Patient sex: M
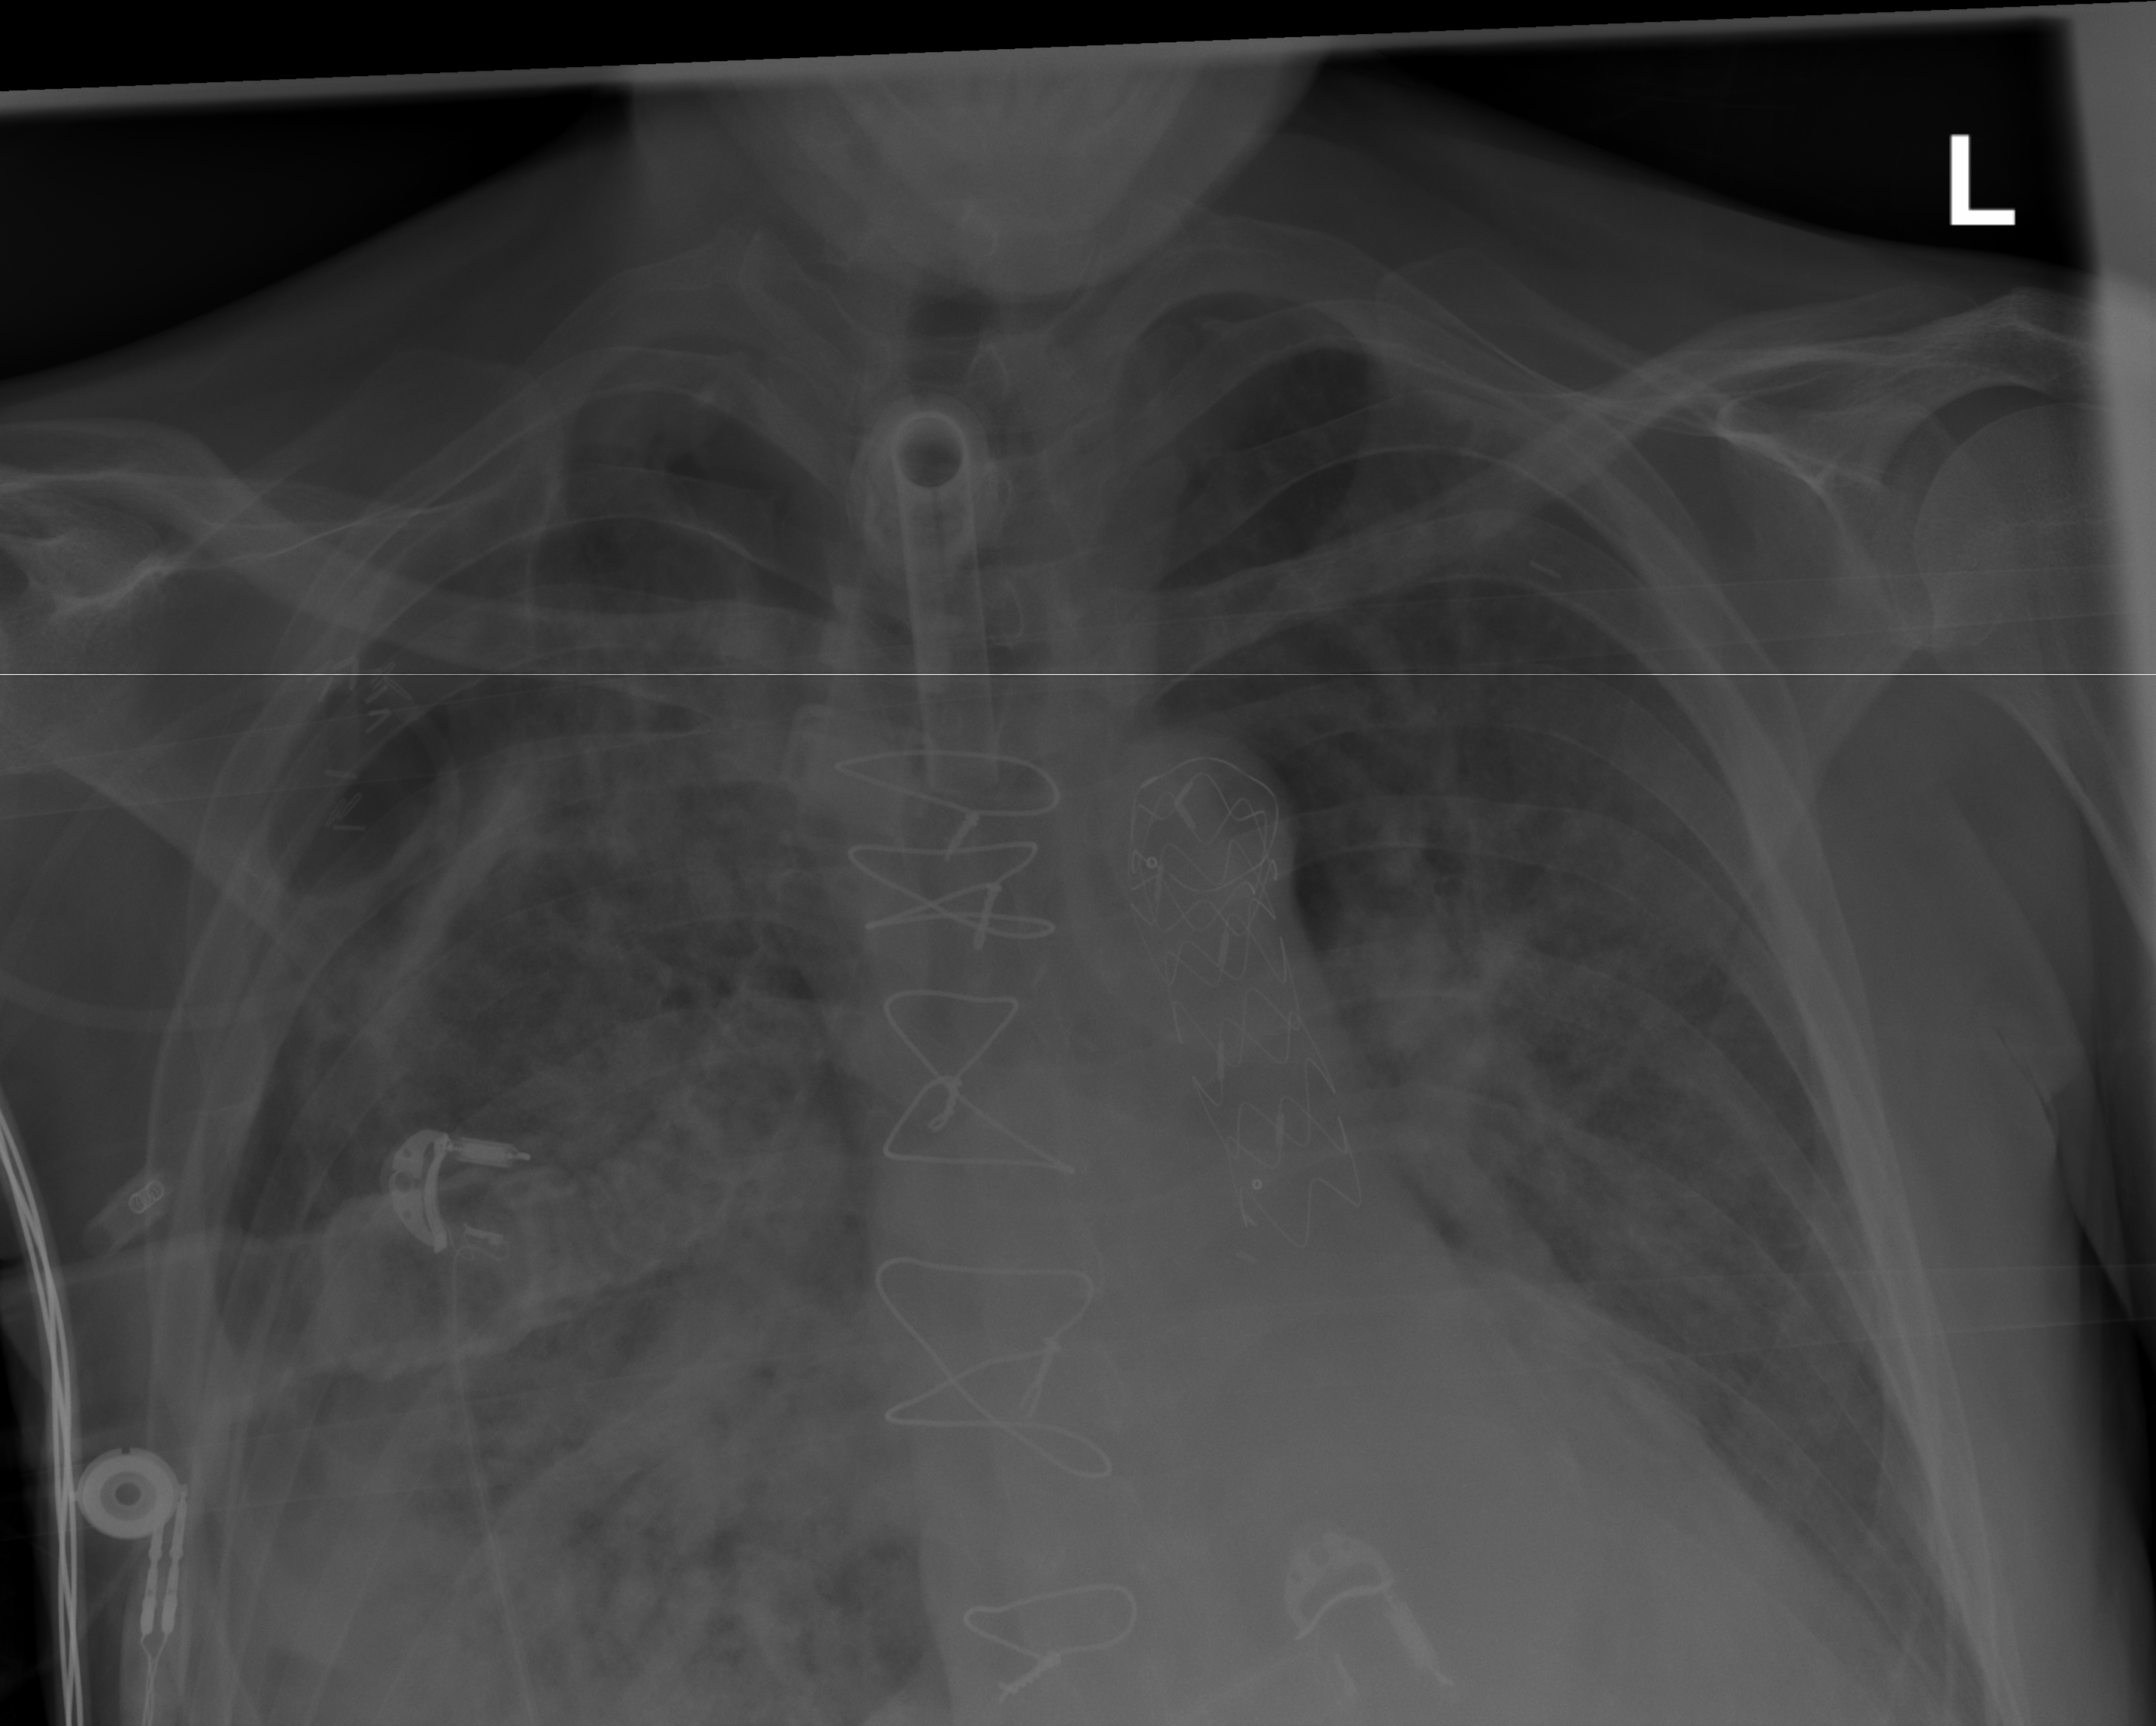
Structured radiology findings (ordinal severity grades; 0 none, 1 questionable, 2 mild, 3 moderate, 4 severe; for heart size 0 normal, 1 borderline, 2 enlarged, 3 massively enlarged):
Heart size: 2
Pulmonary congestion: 2
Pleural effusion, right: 2
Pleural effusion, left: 0
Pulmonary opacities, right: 4
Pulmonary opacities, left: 3
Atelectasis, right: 3
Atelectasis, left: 2